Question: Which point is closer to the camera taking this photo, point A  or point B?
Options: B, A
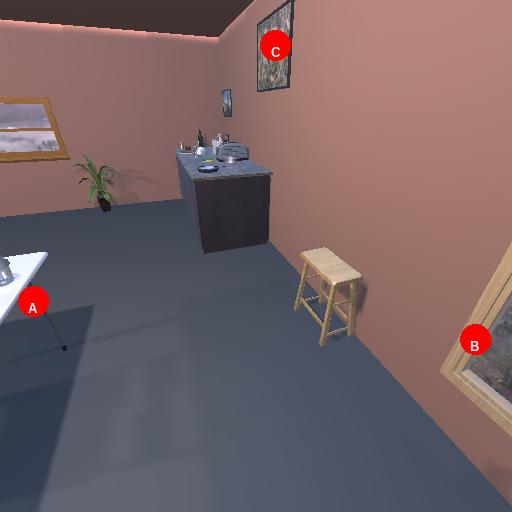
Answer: B